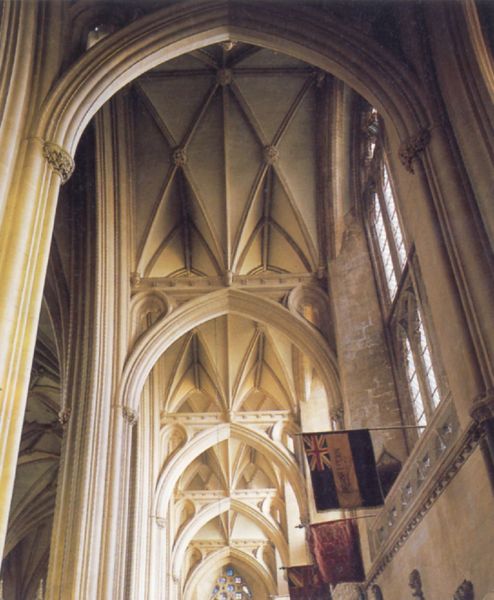
Titel: Kathedrale von Bristol (vormals St Augustine’s Abbey)
Standort: Bristol (EU - GB)
Schlagwörter: fenster, hell, säule, säulen, gebäude, architektur, kirche, decke, innen, england, gotik, balkon, relief, bogen, fahnen, fahne, flagge, rundbogen, foto, bögen, gang, arkade, gewölbe, kreuz, rippen, sims, kreuzrippen, gotisch, rippengewölbe, seitenschiff, spitzbogen, spitzbögen, flaggen, gothik, kreuzgang, statik, schlußstein, schlußsteine, englanf, gotische kirche, tragwerk, skelettbauweise, abbey, sitzbogen